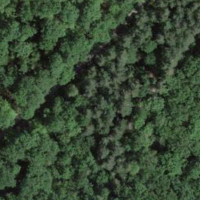
EUNIS habitat code: 41
Species observed at this site:
Primula vulgaris